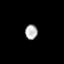
Tissue: prostate
Cell type: T cells
Senescence score: 0.7537
Nuclear area (px): 178
Mean DAPI intensity: 178